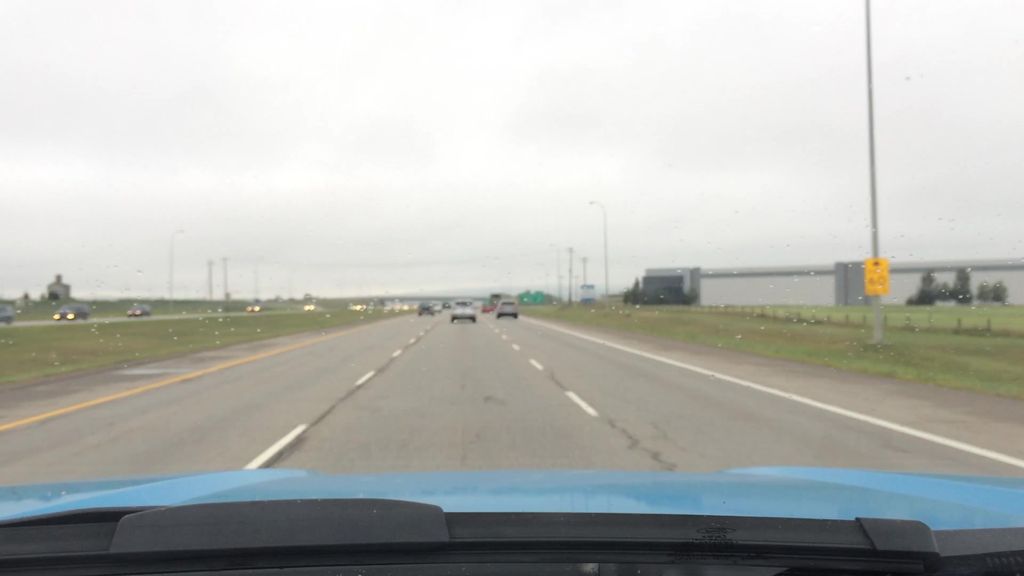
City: calgary